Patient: sex M, age 33
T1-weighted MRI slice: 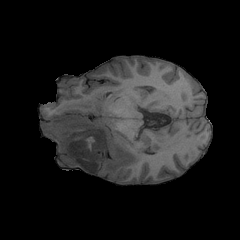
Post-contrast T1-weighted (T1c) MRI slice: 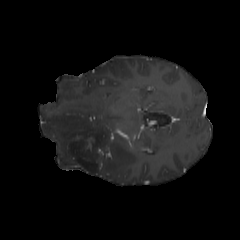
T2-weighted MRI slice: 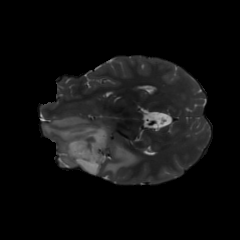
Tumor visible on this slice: yes
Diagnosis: Astrocytoma, IDH-mutant
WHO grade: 4